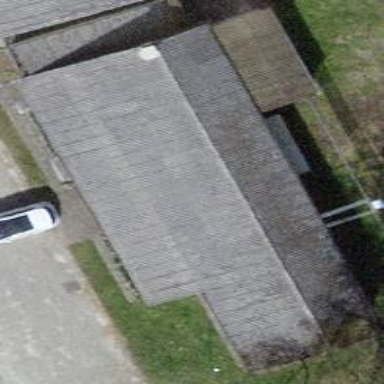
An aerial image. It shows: Building dedicated to shooting sports.